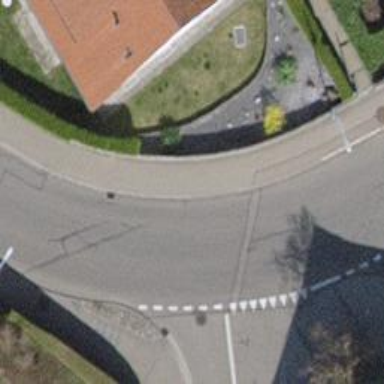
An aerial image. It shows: Tertiary road with asphalt surface and separate sidewalks on both sides.